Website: crate-barrel
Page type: payment
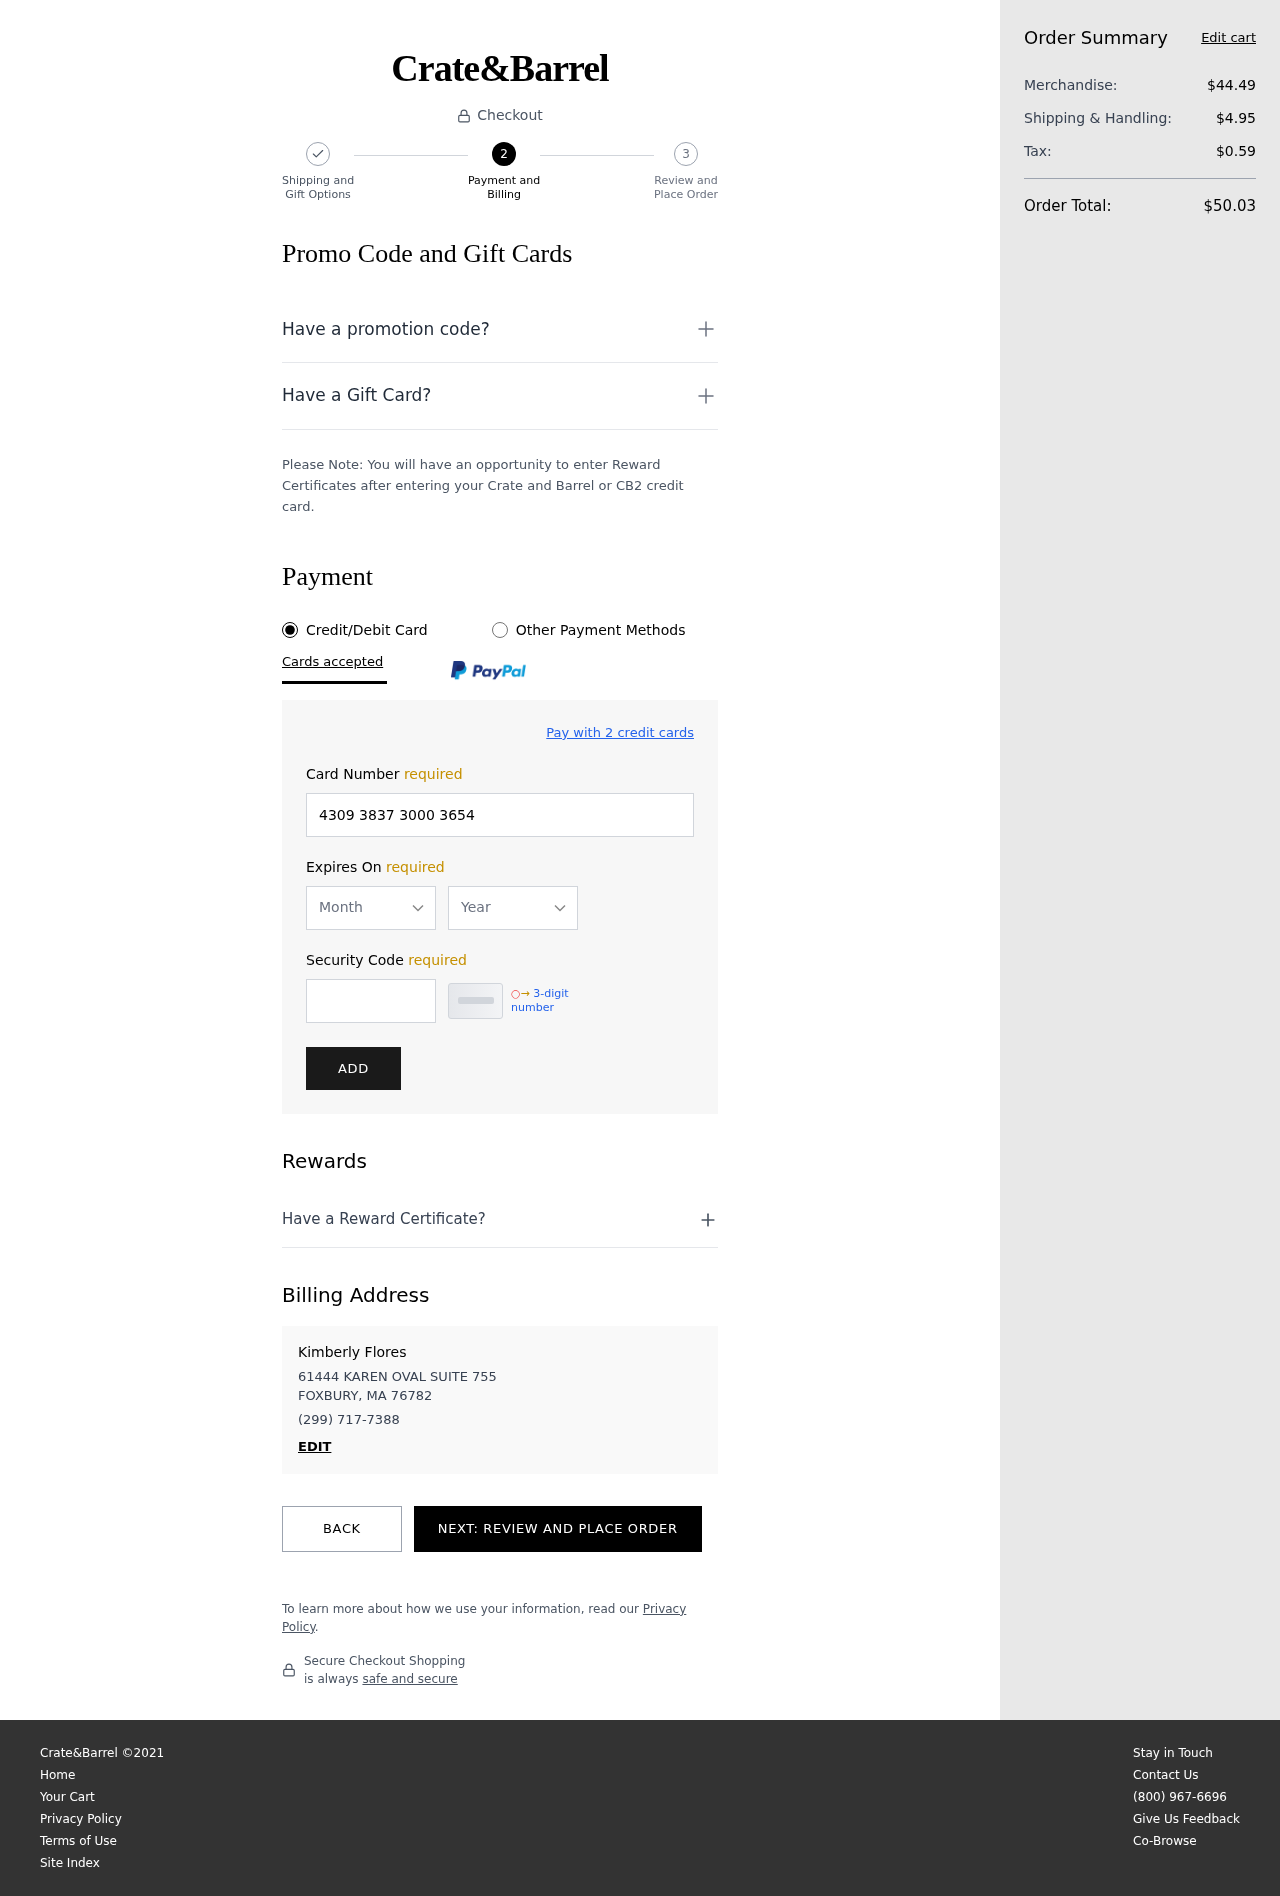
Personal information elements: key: PII_CARD_EXPIRY_MONTH
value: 07
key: PII_CARD_EXPIRY_YEAR
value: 29
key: PII_CITY_STATE_ZIP
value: FOXBURY, MA 76782
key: PII_FULLNAME
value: Kimberly Flores
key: PII_PHONE
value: (299) 717-7388
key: PII_STREET
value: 61444 KAREN OVAL SUITE 755
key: PII_CARD_NUMBER
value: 4309 3837 3000 3654
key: PII_CARD_CVV
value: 291
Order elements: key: ORDER_SUBTOTAL
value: $44.49
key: ORDER_SHIPPING_COST
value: $4.95
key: ORDER_TAX
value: $0.59
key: ORDER_TOTAL
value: $50.03